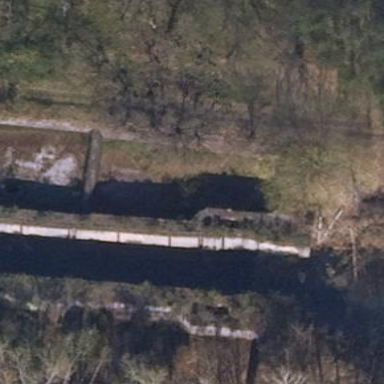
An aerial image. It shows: Historic building in ruins.